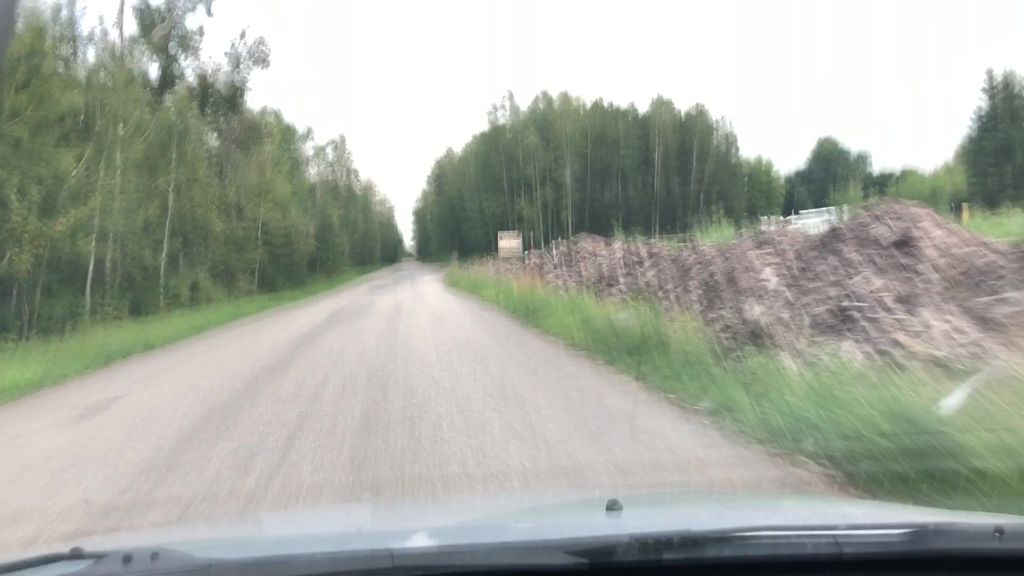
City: edmonton